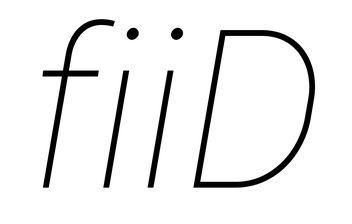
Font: Roboto-Italic_Thin_Italic